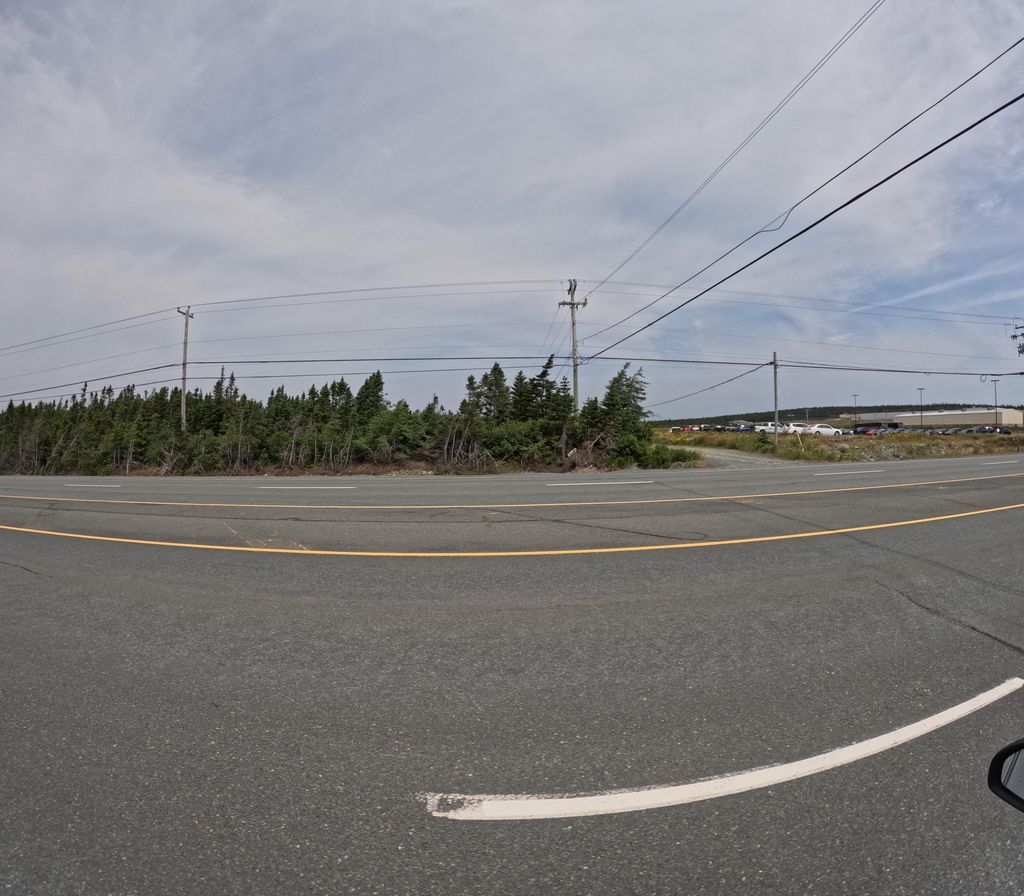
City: st_johns